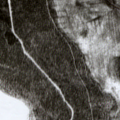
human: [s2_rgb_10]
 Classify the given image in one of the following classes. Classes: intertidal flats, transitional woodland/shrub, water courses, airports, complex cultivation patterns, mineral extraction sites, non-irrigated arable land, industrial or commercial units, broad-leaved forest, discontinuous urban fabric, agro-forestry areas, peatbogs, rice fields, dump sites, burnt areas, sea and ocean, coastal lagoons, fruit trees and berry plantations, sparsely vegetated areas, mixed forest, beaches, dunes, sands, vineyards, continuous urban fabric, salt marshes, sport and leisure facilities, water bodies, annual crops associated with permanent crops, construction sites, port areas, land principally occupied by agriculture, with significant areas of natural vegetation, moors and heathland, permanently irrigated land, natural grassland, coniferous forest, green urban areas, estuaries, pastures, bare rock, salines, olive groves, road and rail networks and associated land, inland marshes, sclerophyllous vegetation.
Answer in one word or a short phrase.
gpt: coniferous forest, mixed forest, transitional woodland/shrub, peatbogs